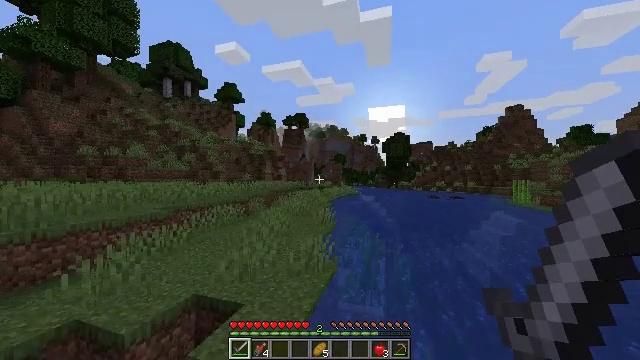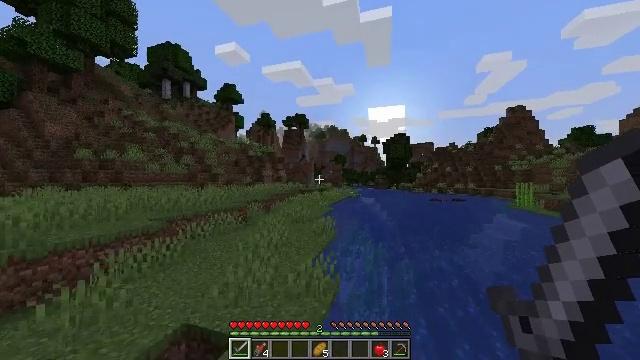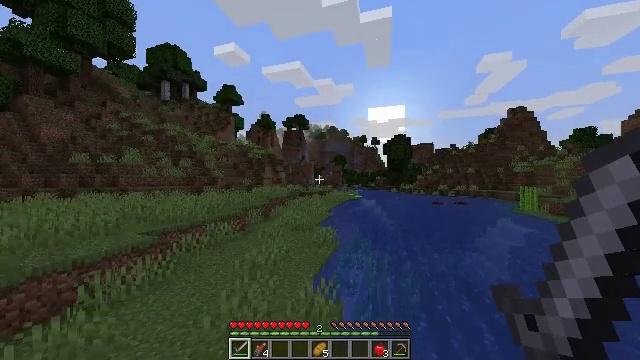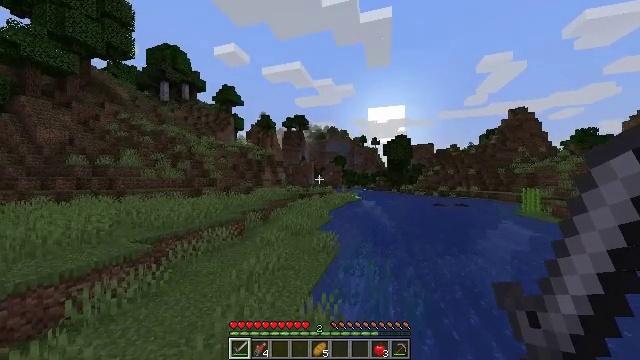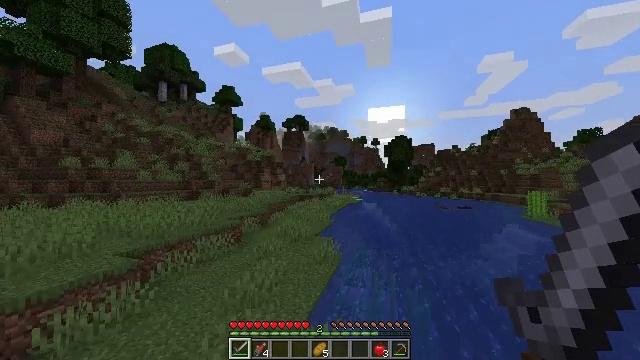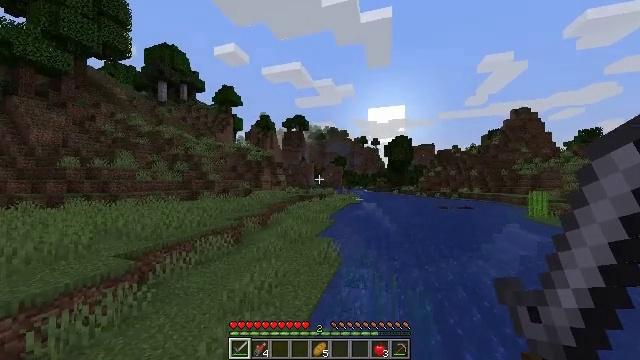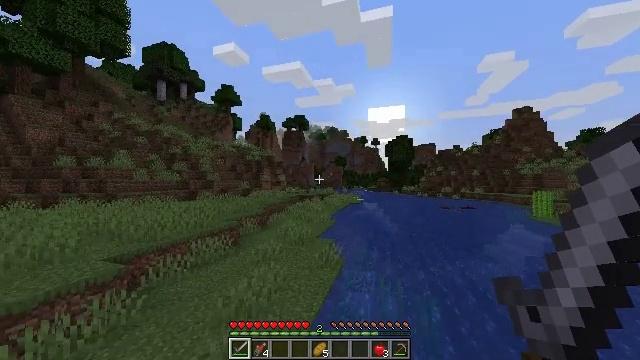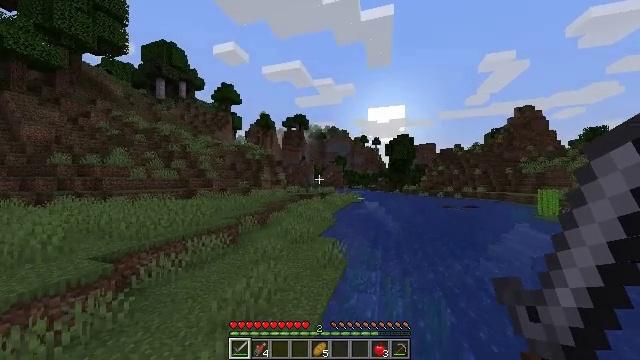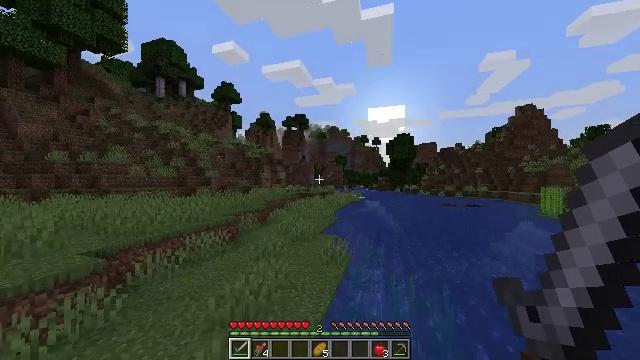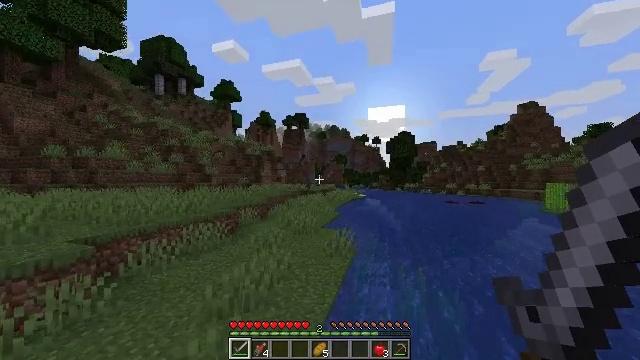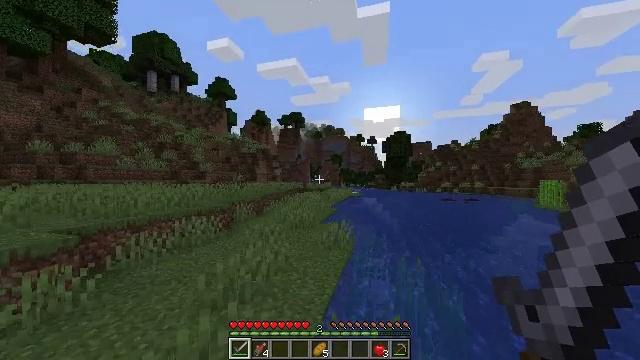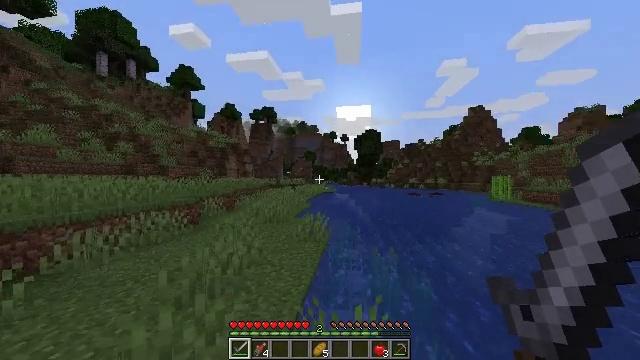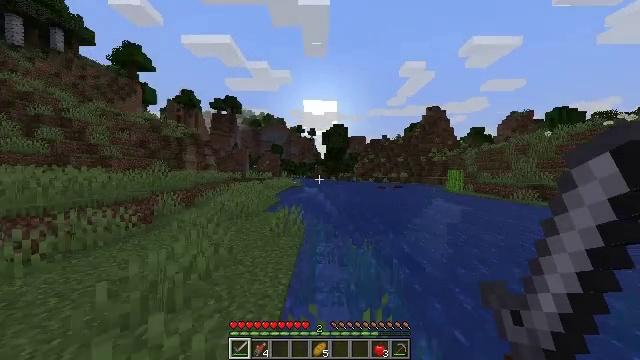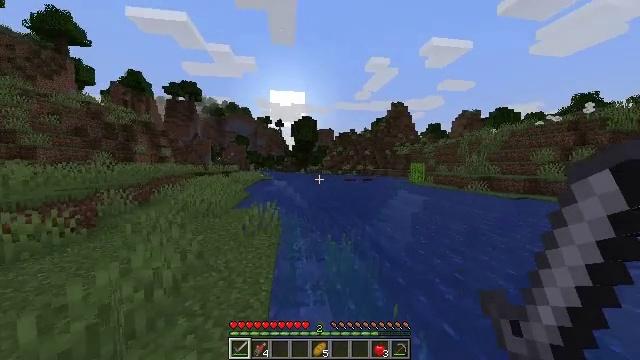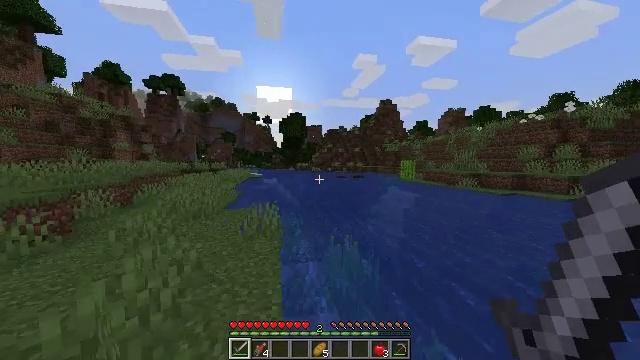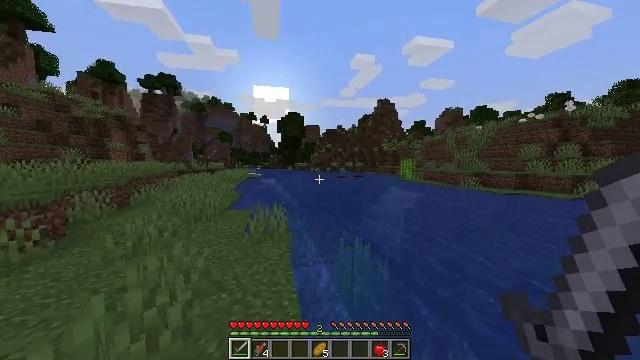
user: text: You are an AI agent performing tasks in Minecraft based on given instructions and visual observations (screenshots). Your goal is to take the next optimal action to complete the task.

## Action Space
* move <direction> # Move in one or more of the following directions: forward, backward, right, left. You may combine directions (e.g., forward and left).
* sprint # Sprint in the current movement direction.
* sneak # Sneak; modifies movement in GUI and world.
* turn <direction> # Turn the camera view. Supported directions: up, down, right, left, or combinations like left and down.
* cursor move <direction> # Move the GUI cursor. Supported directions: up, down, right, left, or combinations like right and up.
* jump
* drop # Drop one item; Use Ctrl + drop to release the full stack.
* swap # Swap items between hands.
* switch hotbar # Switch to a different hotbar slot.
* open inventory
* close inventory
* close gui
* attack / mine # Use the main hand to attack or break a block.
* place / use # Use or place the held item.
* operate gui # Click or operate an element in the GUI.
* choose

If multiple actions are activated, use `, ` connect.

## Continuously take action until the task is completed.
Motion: motion action
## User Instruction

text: Hunt fish.
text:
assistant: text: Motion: move forward, jump
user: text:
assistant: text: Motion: move forward, jump
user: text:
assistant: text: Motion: move forward, jump
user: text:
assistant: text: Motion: move forward and move left, jump
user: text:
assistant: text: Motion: move forward and move left, jump
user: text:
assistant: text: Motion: move forward and move left
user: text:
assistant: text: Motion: move forward and move left
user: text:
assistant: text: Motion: move forward and move left
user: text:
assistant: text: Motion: move forward and move left
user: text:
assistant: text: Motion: move forward and move left, turn right
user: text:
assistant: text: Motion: move forward and move left, turn right
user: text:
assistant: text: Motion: move forward and move left, turn right and down
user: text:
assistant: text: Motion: move forward and move left, turn right and down
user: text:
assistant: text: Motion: move forward and move left, turn right
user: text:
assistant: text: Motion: move forward and move left
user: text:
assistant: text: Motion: move forward and move left
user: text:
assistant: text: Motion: move forward and move left
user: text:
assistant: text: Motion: move forward and move left
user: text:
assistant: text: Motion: move forward and move left
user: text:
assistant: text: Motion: move forward and move left
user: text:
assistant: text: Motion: move forward and move left
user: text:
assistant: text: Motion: move forward and move left
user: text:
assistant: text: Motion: move forward and move left
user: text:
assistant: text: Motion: move forward and move left
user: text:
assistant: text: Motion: move forward and move left
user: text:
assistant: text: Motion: move forward and move left
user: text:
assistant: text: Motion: move forward and move left
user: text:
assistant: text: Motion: move forward and move left
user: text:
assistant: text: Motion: move forward and move left
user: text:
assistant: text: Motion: move forward and move left